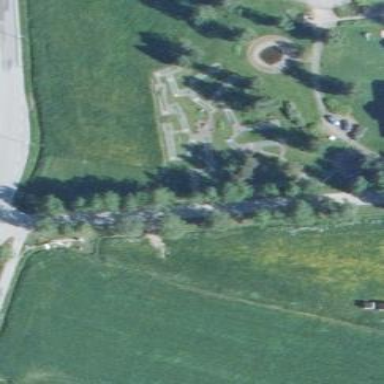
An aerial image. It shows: Miniature golf course.